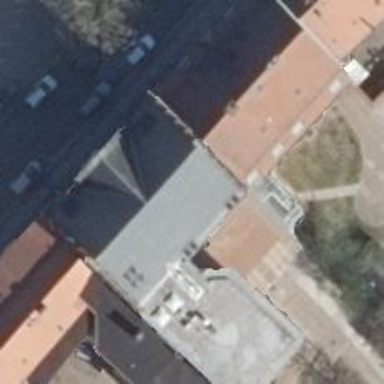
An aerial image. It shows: Building.